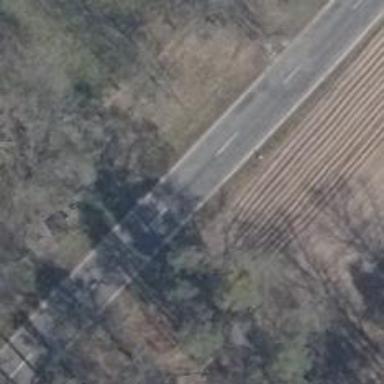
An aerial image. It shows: Tertiary road with asphalt surface.